Question: Does anybody know why SQL Server 2012 shows these as invalid column names even though I know they are valid and the query executes successfully? Intellisense also doesn't show me the column names as I type them out either.

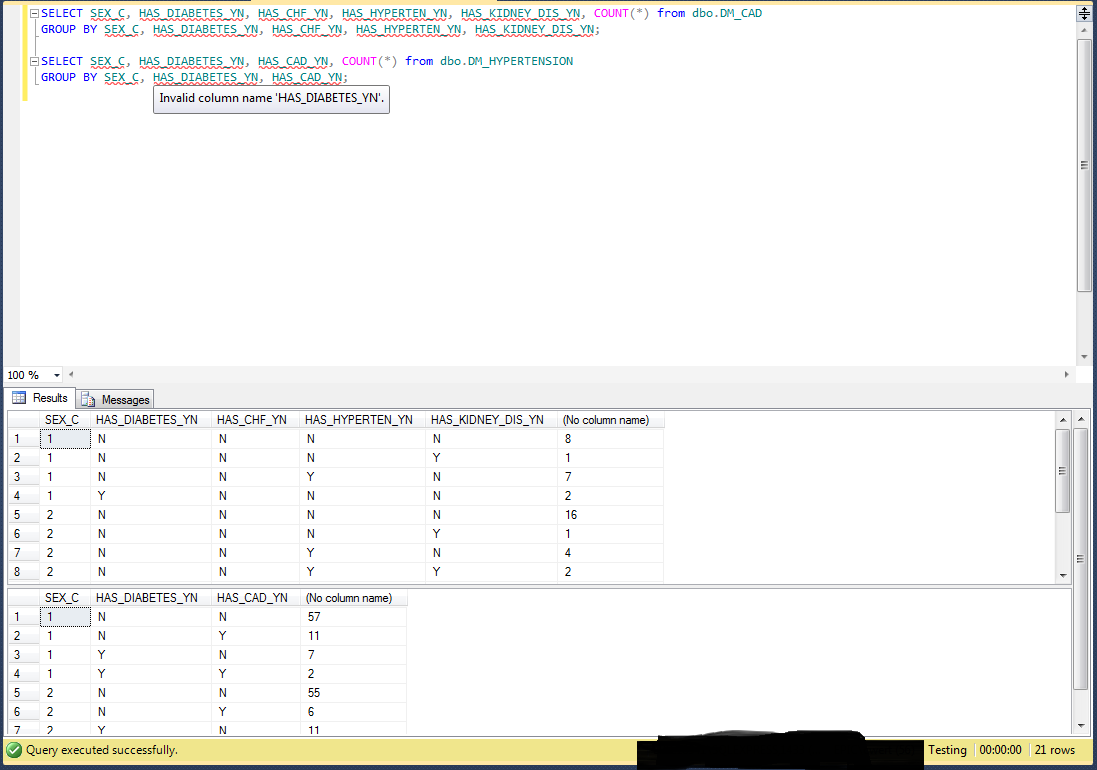
Answer: Press CTRL+SHIFT+R to refresh intellisense cache